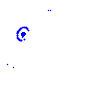
Particle: electron